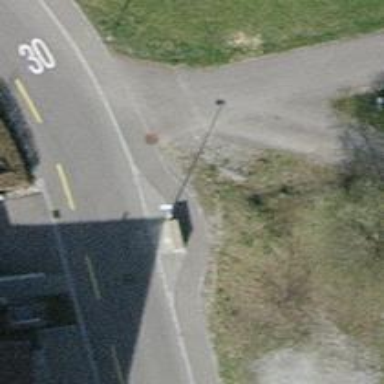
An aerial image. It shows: Power street cabinet.